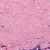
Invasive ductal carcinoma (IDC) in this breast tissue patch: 0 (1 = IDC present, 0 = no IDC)